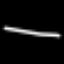
Label: line